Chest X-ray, PA view. Patient: 58 years old, sex F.
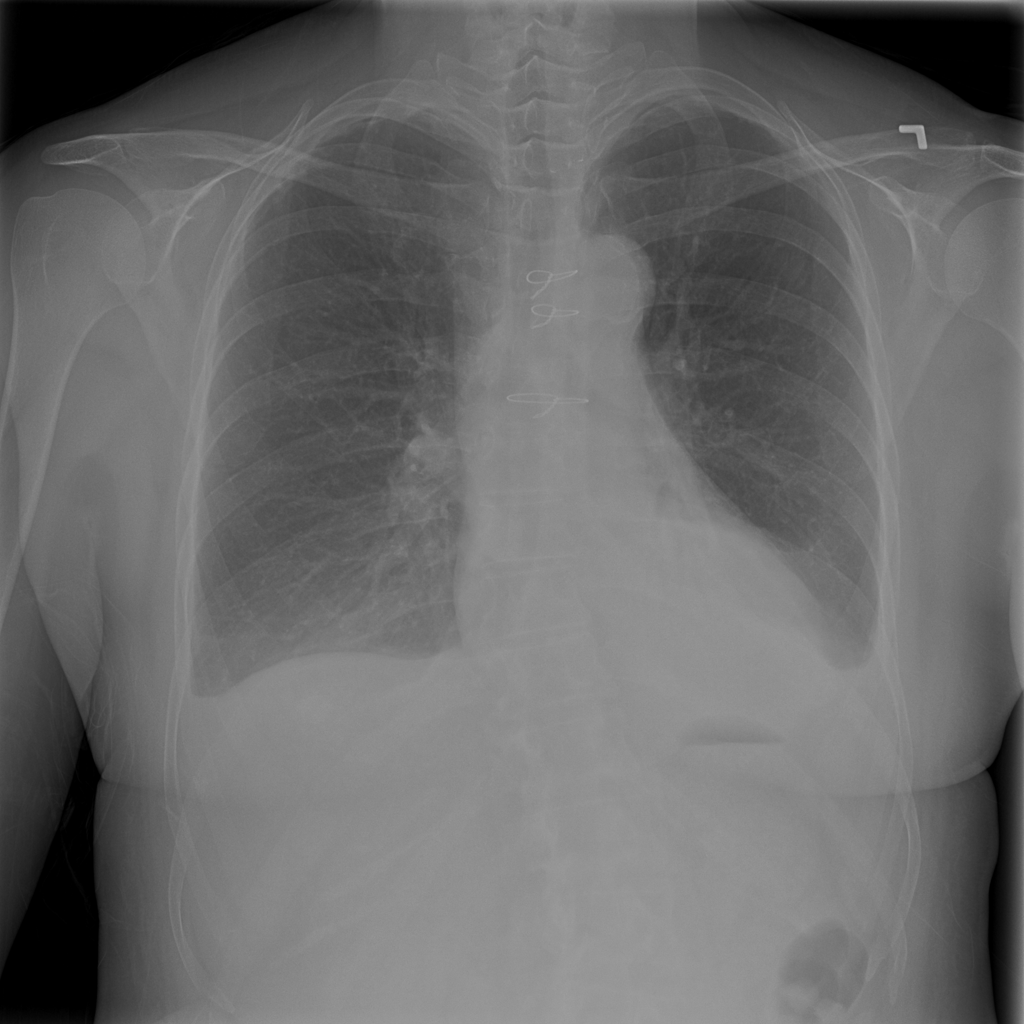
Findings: Atelectasis, Effusion, Pneumothorax